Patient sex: M
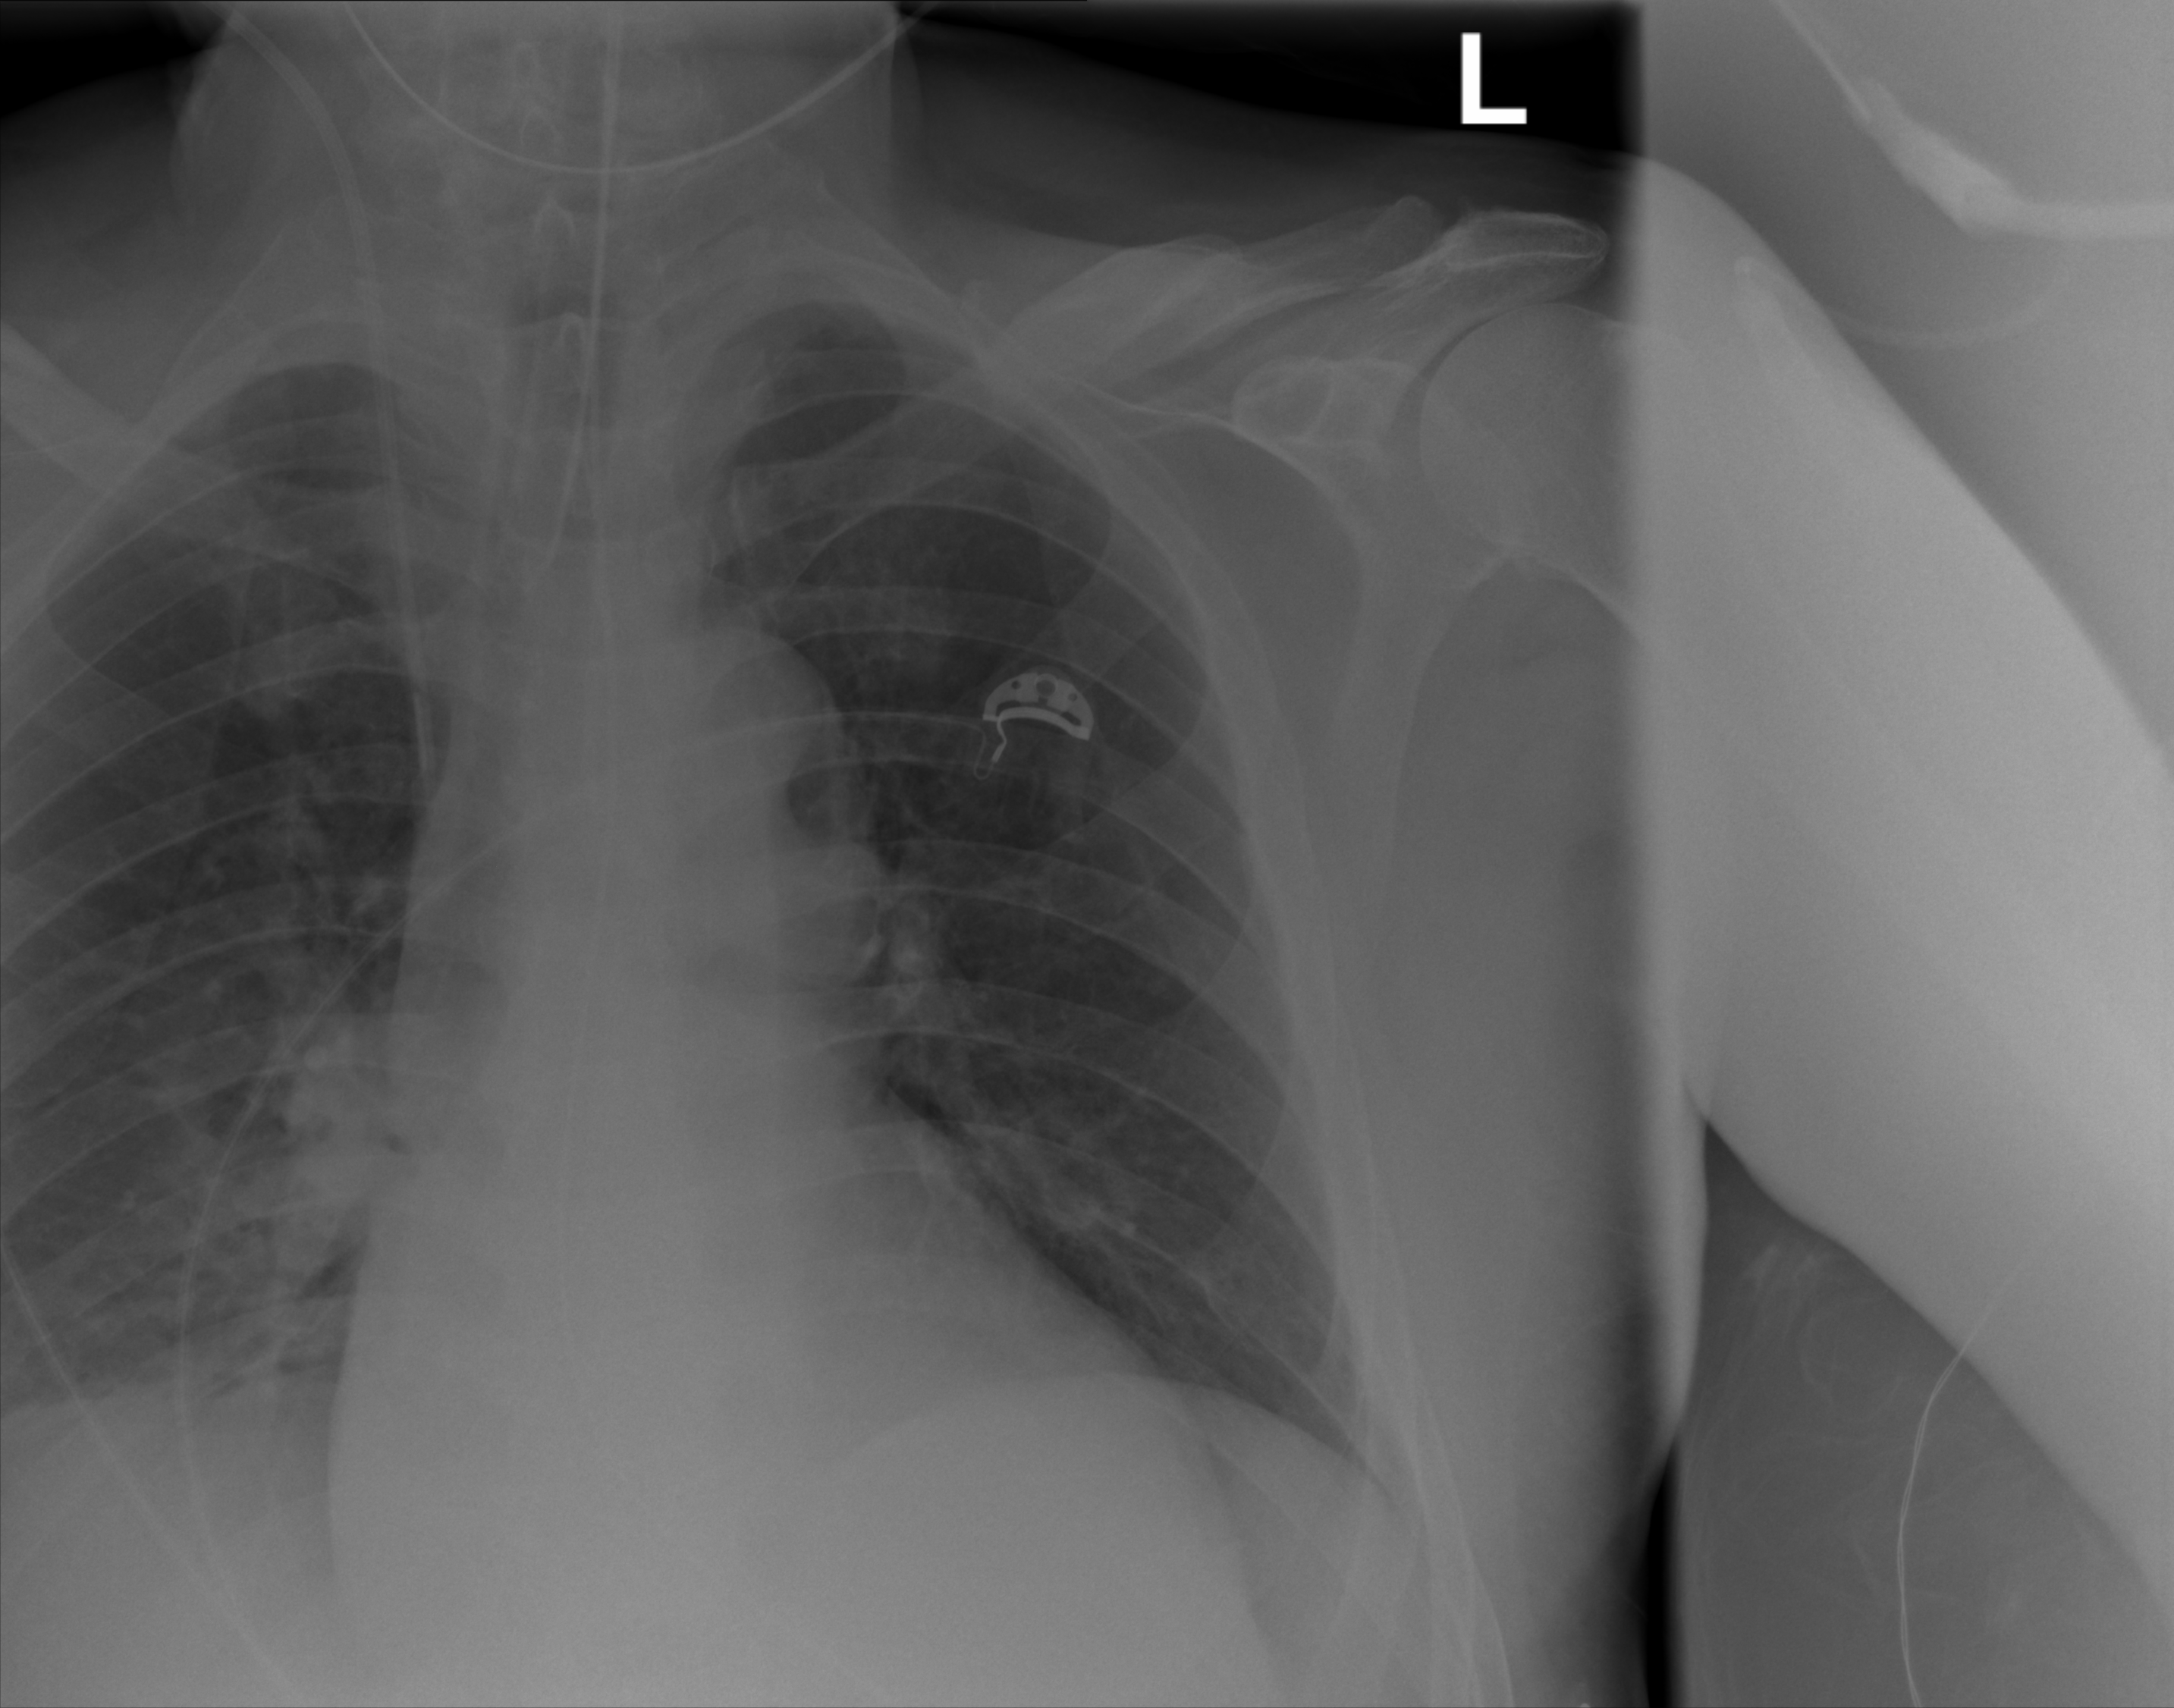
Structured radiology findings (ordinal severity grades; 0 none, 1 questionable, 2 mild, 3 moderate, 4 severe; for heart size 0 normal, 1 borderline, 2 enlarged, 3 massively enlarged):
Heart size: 1
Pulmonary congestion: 0
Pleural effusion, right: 0
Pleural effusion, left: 0
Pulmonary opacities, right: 2
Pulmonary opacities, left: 0
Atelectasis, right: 2
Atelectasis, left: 0